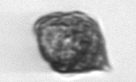
Label: Kryptoperidinium_triquetrum